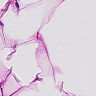
Metastatic tissue present: no